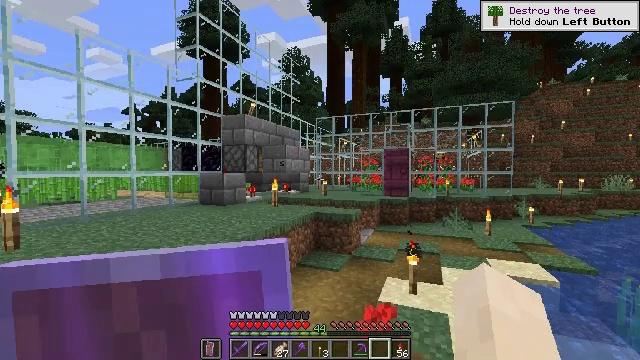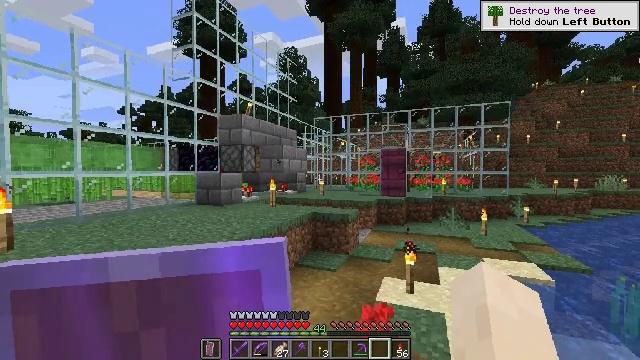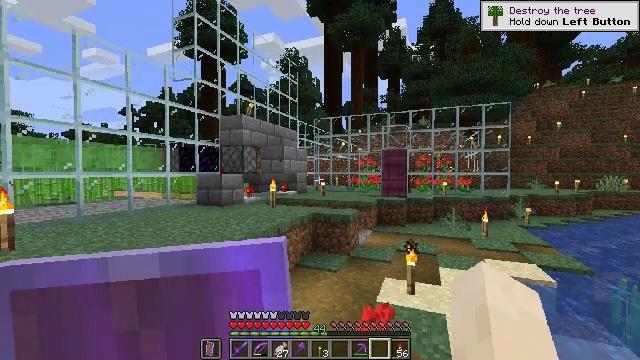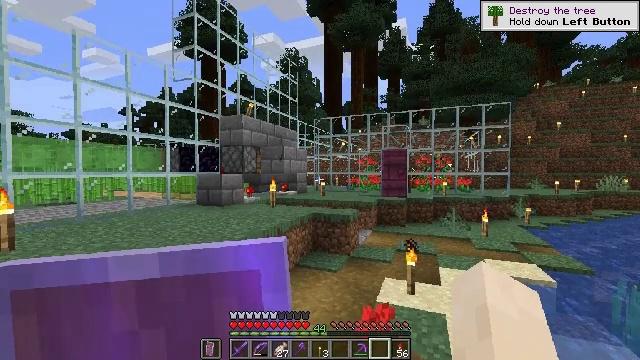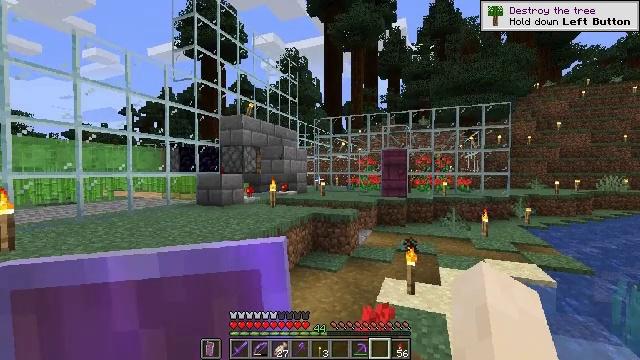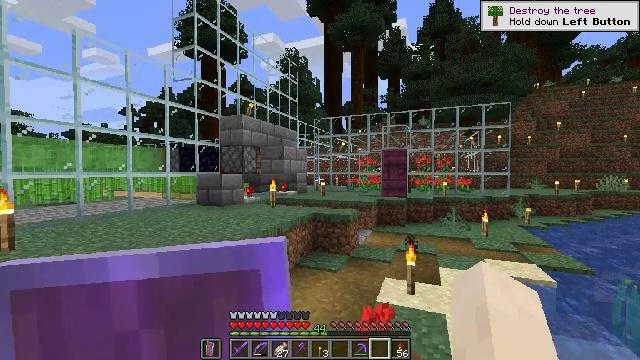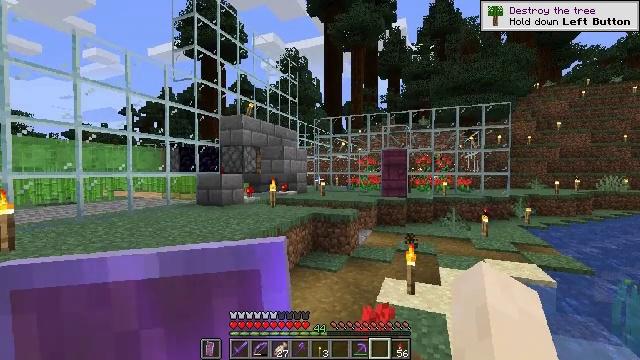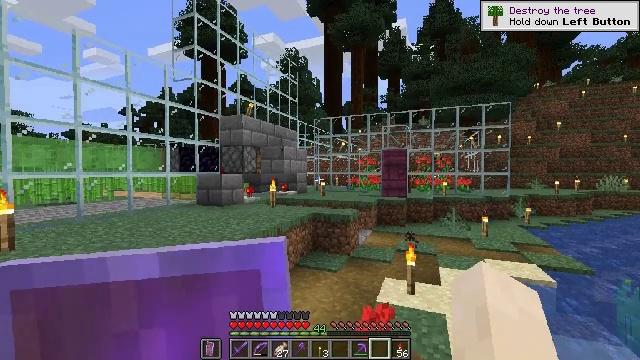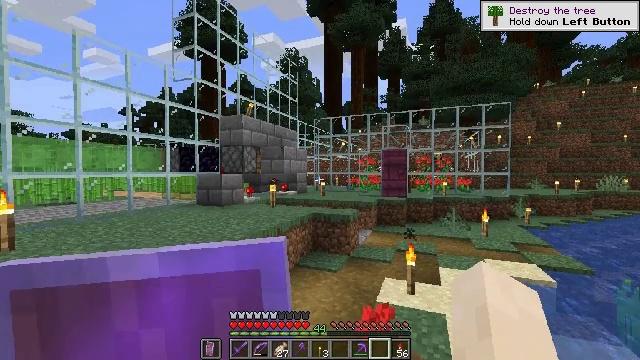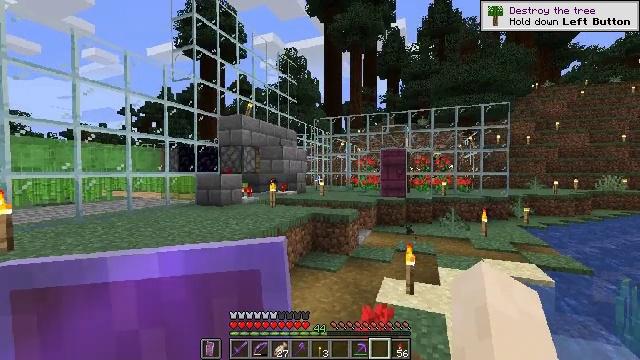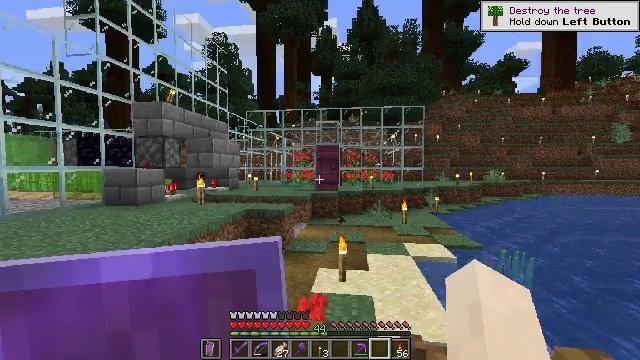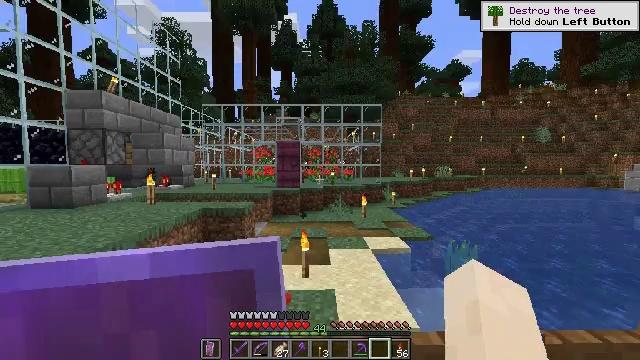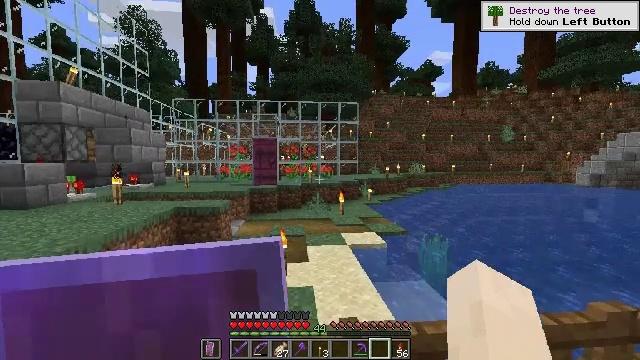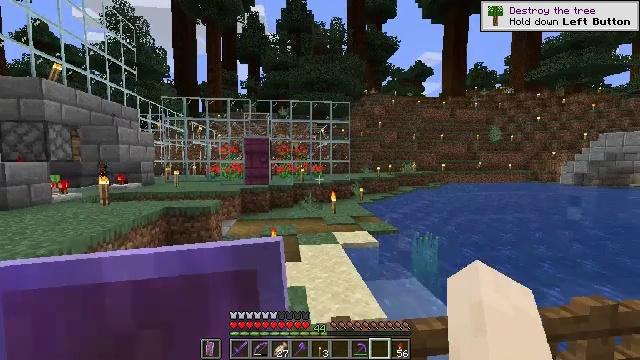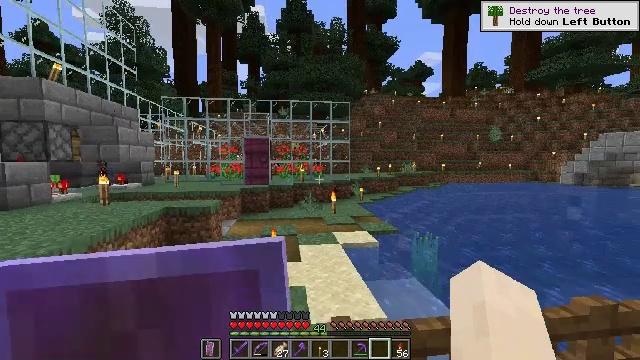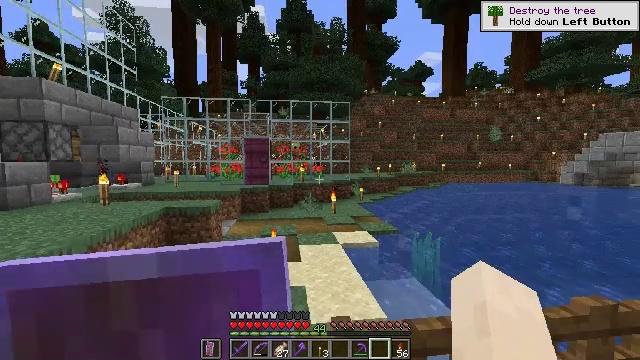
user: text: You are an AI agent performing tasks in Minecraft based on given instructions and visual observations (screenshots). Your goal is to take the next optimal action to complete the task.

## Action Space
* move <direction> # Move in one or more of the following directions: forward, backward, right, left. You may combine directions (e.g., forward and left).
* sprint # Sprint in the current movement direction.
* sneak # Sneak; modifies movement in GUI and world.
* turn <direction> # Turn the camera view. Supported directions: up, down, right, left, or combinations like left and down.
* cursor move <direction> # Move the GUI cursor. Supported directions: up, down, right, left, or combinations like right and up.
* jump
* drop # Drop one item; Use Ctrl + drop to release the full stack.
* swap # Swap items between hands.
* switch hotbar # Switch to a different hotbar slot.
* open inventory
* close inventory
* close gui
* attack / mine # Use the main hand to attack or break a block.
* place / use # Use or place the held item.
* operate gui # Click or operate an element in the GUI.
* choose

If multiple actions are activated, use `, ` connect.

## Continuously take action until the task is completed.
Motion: motion action
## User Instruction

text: Mine the bone block found in fossils.
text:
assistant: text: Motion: no_op
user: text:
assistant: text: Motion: no_op
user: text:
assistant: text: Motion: no_op
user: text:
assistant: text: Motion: no_op
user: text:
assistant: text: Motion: no_op
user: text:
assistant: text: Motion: no_op
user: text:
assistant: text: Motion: no_op
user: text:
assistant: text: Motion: no_op
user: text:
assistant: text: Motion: no_op
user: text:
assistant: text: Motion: turn right and down
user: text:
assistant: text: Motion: turn right
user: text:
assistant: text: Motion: turn right
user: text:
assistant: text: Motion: turn right
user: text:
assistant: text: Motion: no_op
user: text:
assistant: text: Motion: no_op
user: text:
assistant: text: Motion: no_op
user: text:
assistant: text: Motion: no_op
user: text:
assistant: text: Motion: move forward
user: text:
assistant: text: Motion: move forward
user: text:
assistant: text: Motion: move forward, turn right and down
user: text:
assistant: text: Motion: move forward, turn right and down
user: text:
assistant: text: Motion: move forward, turn right and down
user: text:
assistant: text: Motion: move forward
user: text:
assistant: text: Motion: move forward
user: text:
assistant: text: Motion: move forward
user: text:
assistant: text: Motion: move forward
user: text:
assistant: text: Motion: move forward and move right
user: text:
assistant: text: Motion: move forward and move right
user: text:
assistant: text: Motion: move forward and move right
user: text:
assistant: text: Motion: move forward and move right